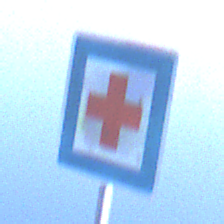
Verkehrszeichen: ErsteHilfe
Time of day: MorningAfternoon
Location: Outdoor (Nature)
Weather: PartlyCloudy
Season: NotSpecified
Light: Natural